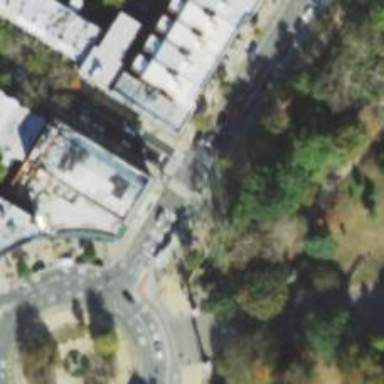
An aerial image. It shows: Footway located on traffic island.